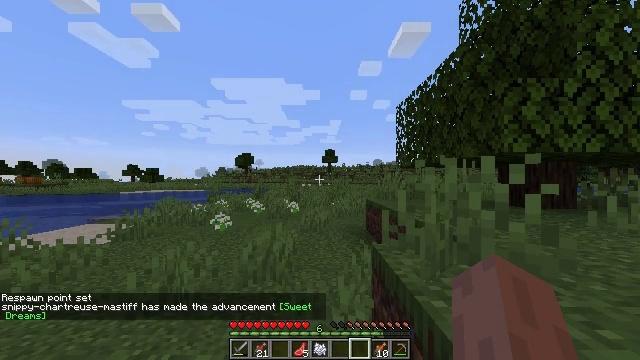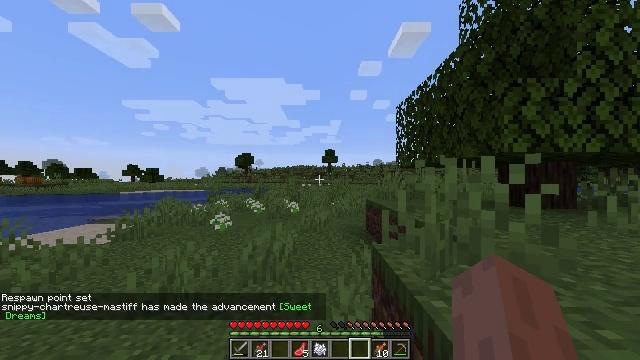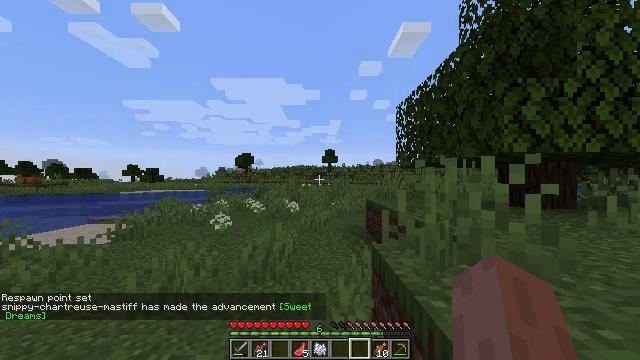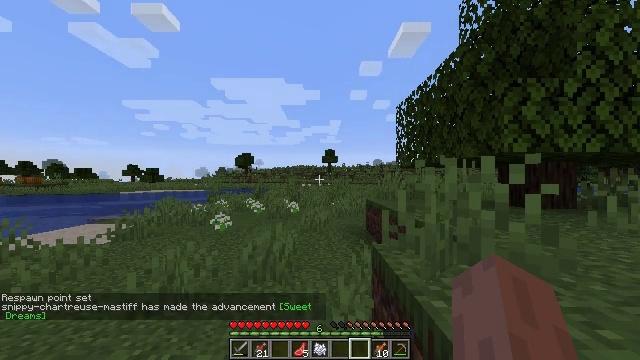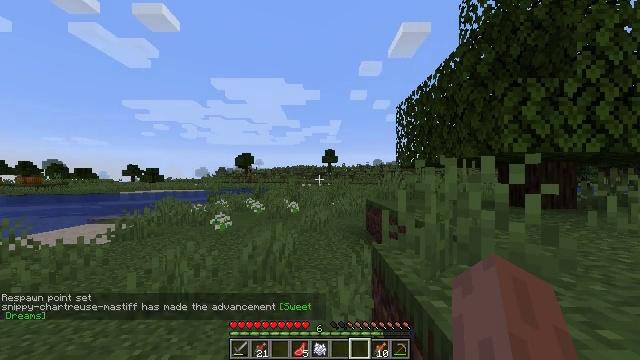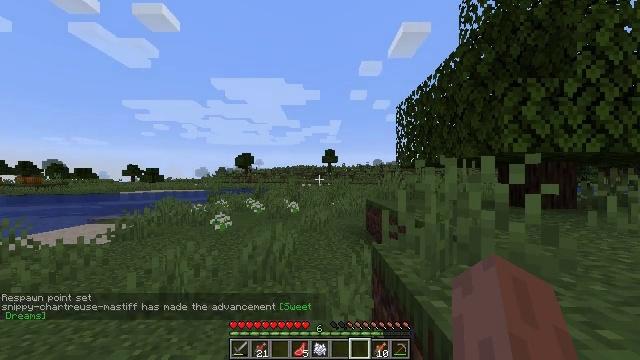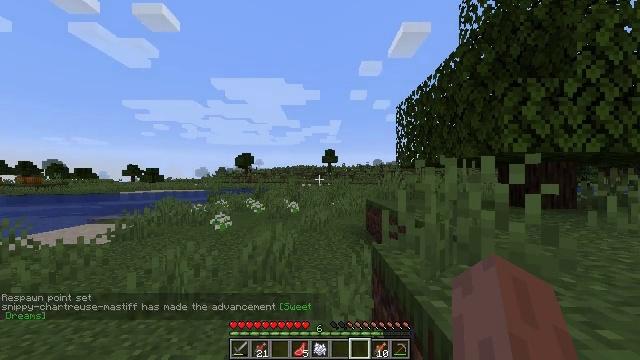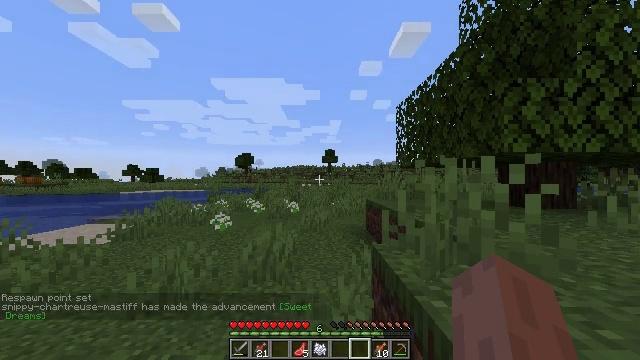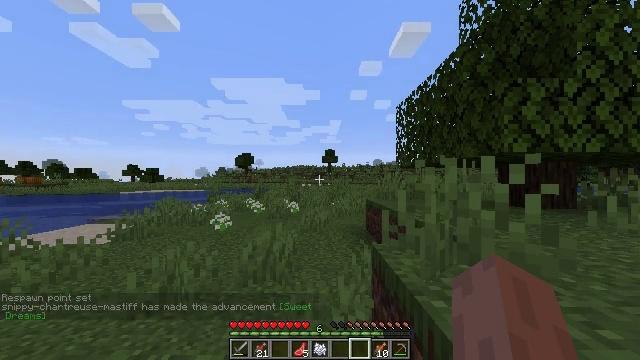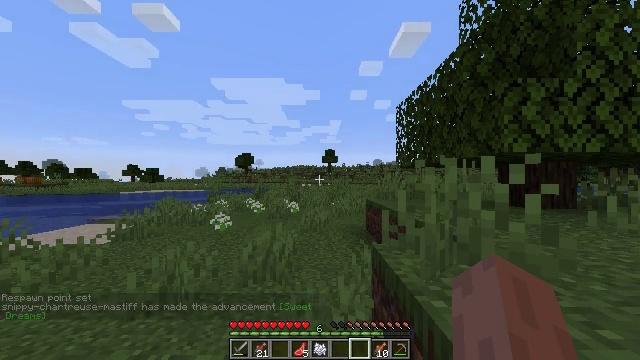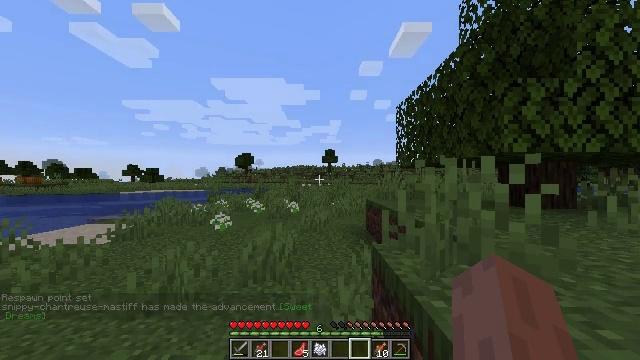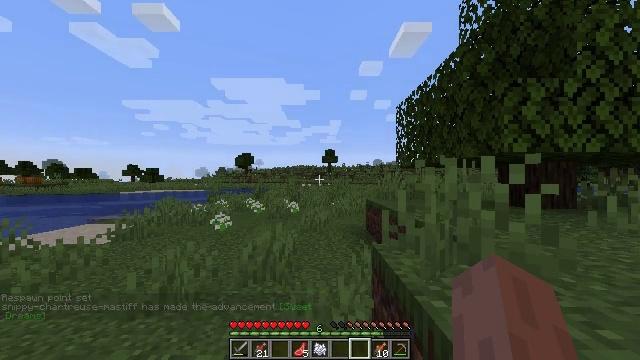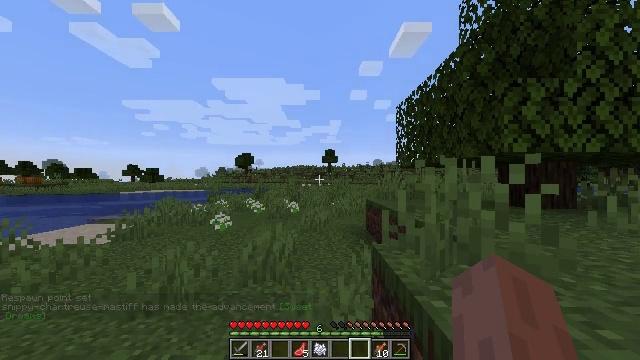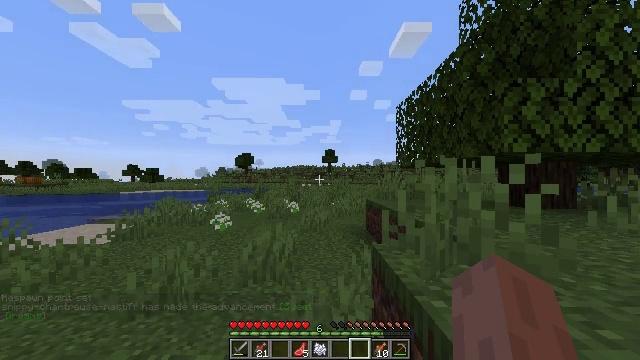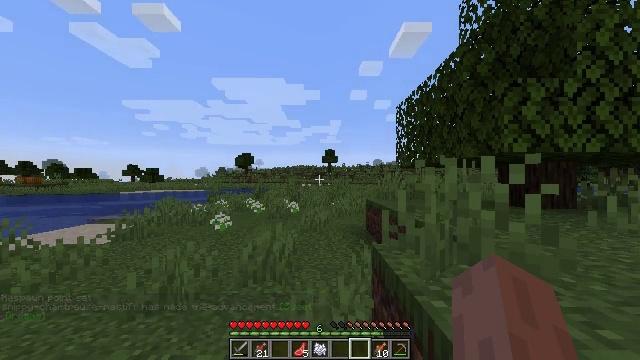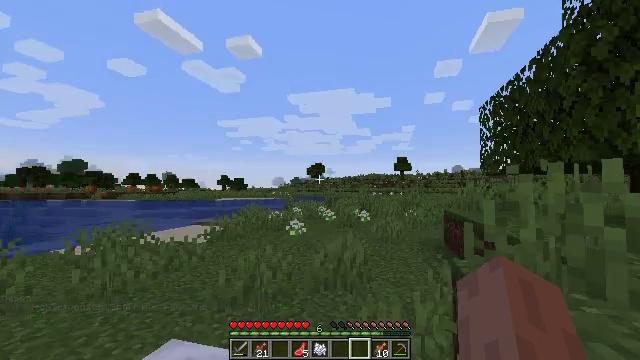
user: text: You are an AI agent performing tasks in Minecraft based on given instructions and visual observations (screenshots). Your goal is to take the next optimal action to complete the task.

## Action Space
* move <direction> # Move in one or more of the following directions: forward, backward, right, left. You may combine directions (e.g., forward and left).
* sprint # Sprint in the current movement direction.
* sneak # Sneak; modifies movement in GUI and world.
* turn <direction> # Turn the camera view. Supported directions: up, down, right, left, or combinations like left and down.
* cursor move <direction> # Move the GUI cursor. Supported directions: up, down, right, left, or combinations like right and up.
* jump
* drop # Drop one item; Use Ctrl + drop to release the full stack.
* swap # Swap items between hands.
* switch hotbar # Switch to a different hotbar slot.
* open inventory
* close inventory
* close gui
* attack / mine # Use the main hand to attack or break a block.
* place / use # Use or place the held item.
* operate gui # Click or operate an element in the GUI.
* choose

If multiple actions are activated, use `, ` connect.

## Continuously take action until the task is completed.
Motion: motion action
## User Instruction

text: Get cooked salmon by cooking raw salmon in the furnace.
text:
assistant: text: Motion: no_op
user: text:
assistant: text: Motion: no_op
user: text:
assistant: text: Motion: no_op
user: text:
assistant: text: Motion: no_op
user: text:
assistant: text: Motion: no_op
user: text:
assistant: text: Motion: no_op
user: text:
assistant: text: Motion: no_op
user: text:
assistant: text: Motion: no_op
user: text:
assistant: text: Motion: no_op
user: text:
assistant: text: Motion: no_op
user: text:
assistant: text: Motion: no_op
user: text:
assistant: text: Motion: no_op
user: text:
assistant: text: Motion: no_op
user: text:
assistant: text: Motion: no_op
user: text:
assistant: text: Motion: turn left and up
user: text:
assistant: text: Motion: turn left and up
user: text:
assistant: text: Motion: turn left and down
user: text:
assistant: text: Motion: turn left and down
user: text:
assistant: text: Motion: no_op
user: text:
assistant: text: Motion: no_op
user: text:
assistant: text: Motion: no_op
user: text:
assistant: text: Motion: no_op
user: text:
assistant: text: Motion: no_op
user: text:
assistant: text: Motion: move forward
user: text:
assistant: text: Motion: move forward
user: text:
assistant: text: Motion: move forward
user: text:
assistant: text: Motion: move forward, turn left and down
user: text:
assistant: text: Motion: move forward, turn left and down
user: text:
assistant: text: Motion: move forward, turn left and down
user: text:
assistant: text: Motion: move forward, turn left